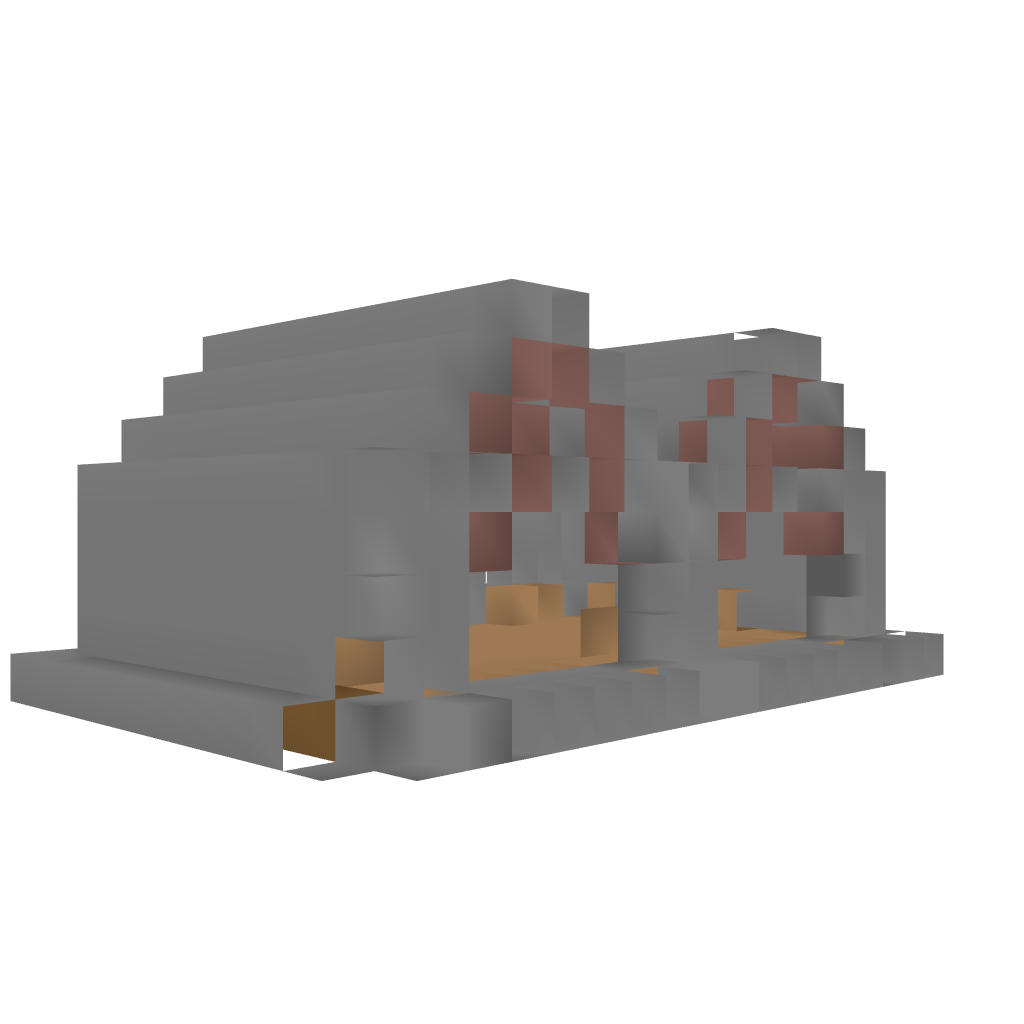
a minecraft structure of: A Small storage building bad low quality